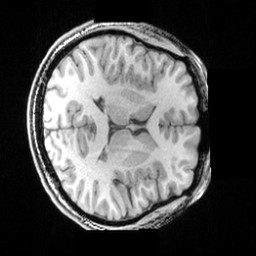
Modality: T1w
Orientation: axial
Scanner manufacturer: siemens
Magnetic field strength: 3 T
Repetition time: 1.63 s
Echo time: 0.00311 s